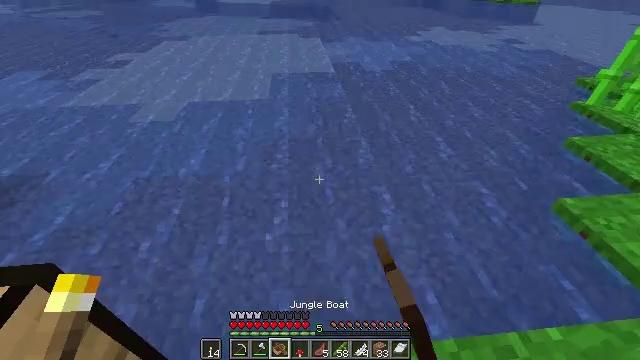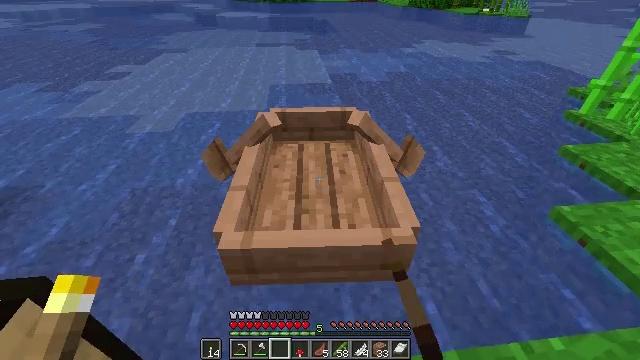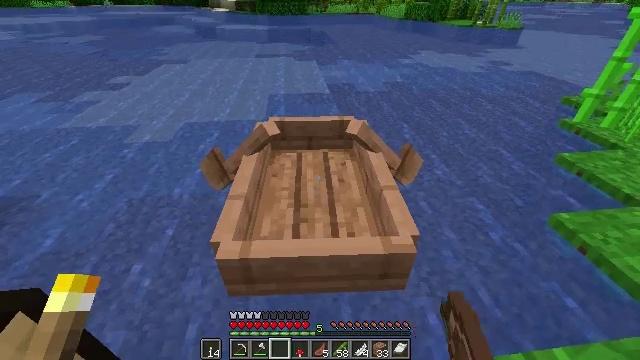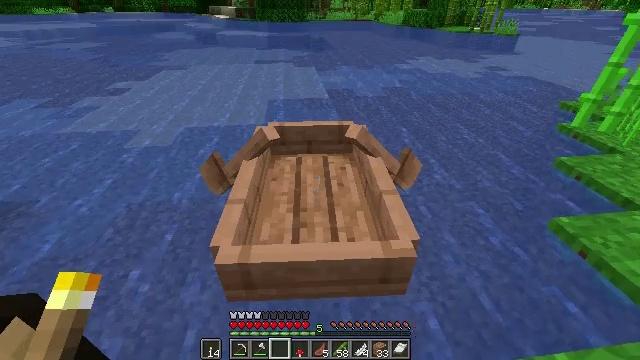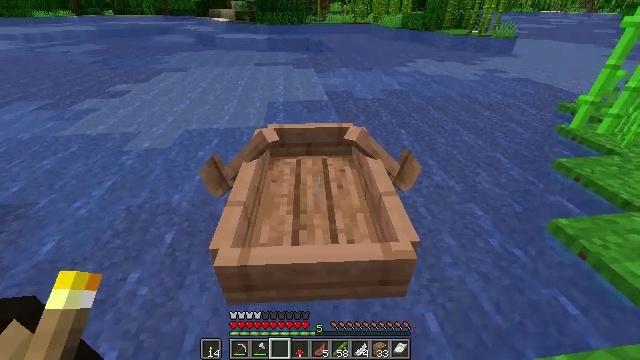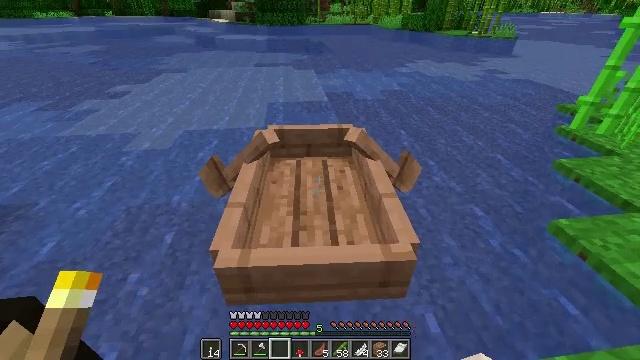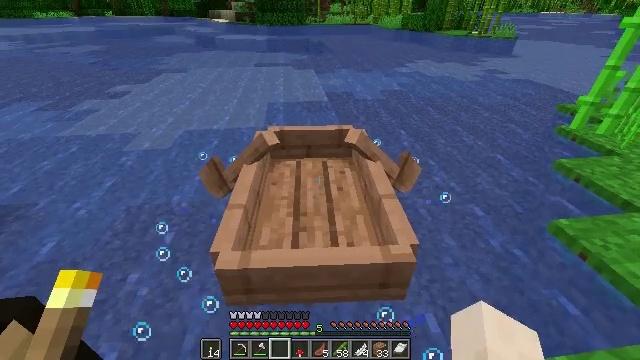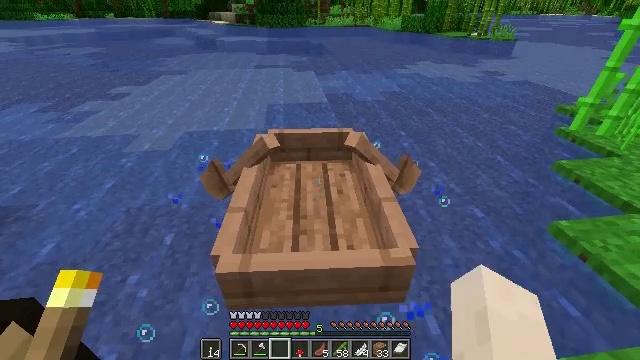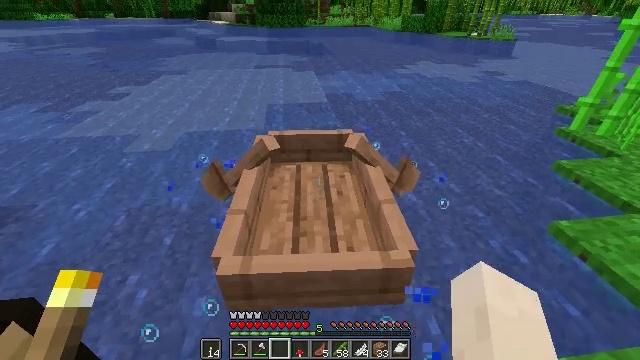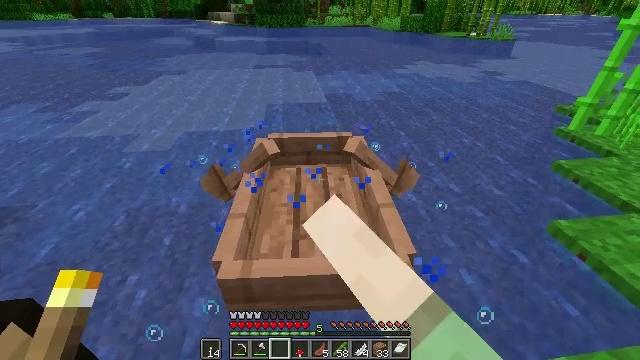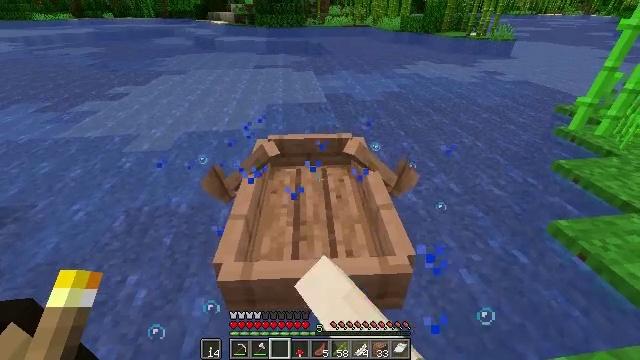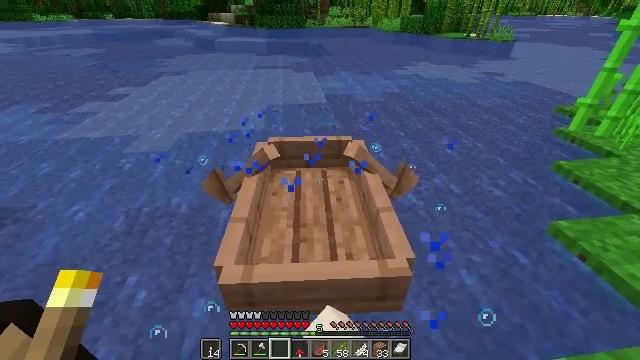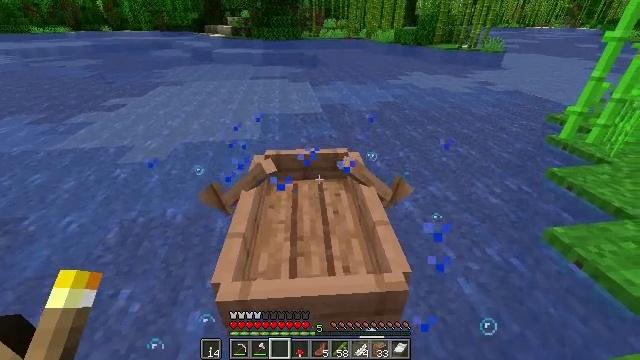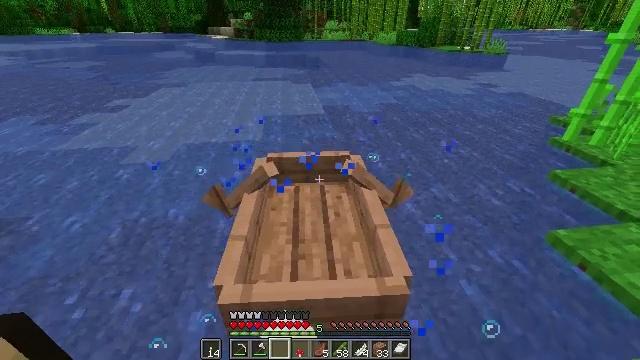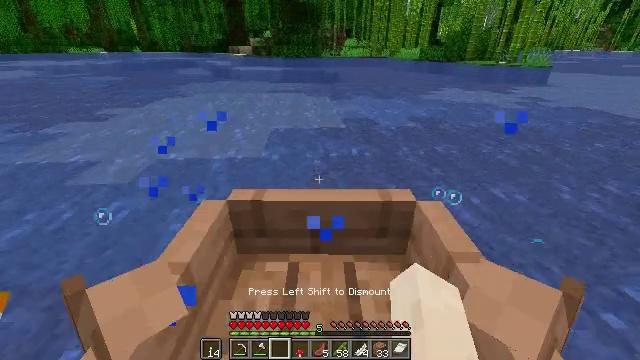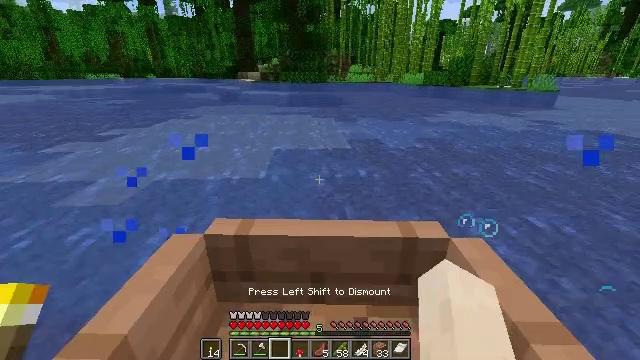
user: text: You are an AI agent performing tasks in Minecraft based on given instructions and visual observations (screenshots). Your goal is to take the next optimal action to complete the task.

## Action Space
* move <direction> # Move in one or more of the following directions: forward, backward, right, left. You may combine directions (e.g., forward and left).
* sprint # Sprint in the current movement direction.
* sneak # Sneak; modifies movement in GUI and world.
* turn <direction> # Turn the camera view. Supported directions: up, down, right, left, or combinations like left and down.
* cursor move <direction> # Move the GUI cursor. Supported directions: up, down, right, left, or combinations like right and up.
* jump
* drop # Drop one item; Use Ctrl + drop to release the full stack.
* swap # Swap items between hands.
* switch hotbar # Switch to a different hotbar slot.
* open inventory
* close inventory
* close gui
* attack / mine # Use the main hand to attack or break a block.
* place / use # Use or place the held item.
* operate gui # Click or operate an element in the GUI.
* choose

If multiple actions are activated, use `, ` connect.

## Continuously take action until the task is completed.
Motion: motion action
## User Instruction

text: Gather sugar cane for crafting.
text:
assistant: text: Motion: turn up
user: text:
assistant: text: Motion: turn up
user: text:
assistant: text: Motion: turn up
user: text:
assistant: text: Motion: no_op
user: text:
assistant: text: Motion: no_op
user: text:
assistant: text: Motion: no_op
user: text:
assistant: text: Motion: no_op
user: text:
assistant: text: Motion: use / place
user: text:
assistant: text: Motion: use / place
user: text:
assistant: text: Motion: no_op
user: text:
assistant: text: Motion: no_op
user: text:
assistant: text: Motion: turn up
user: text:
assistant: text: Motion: turn up
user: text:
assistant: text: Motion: turn up
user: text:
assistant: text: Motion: move forward, turn left and up
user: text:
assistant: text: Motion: move forward, turn left and up
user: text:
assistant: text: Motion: move forward, turn left and up
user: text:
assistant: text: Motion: move forward, turn left and up
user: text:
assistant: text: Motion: move forward
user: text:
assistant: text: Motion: move forward
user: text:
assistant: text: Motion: move forward
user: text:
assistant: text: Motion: move forward
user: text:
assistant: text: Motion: move forward
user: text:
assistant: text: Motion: move forward
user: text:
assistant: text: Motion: move forward
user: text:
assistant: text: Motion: move forward
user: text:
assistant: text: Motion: move forward
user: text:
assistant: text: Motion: move forward
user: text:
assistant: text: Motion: move forward
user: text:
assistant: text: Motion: move forward